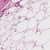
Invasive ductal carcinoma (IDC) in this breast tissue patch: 0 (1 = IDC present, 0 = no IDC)